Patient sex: M
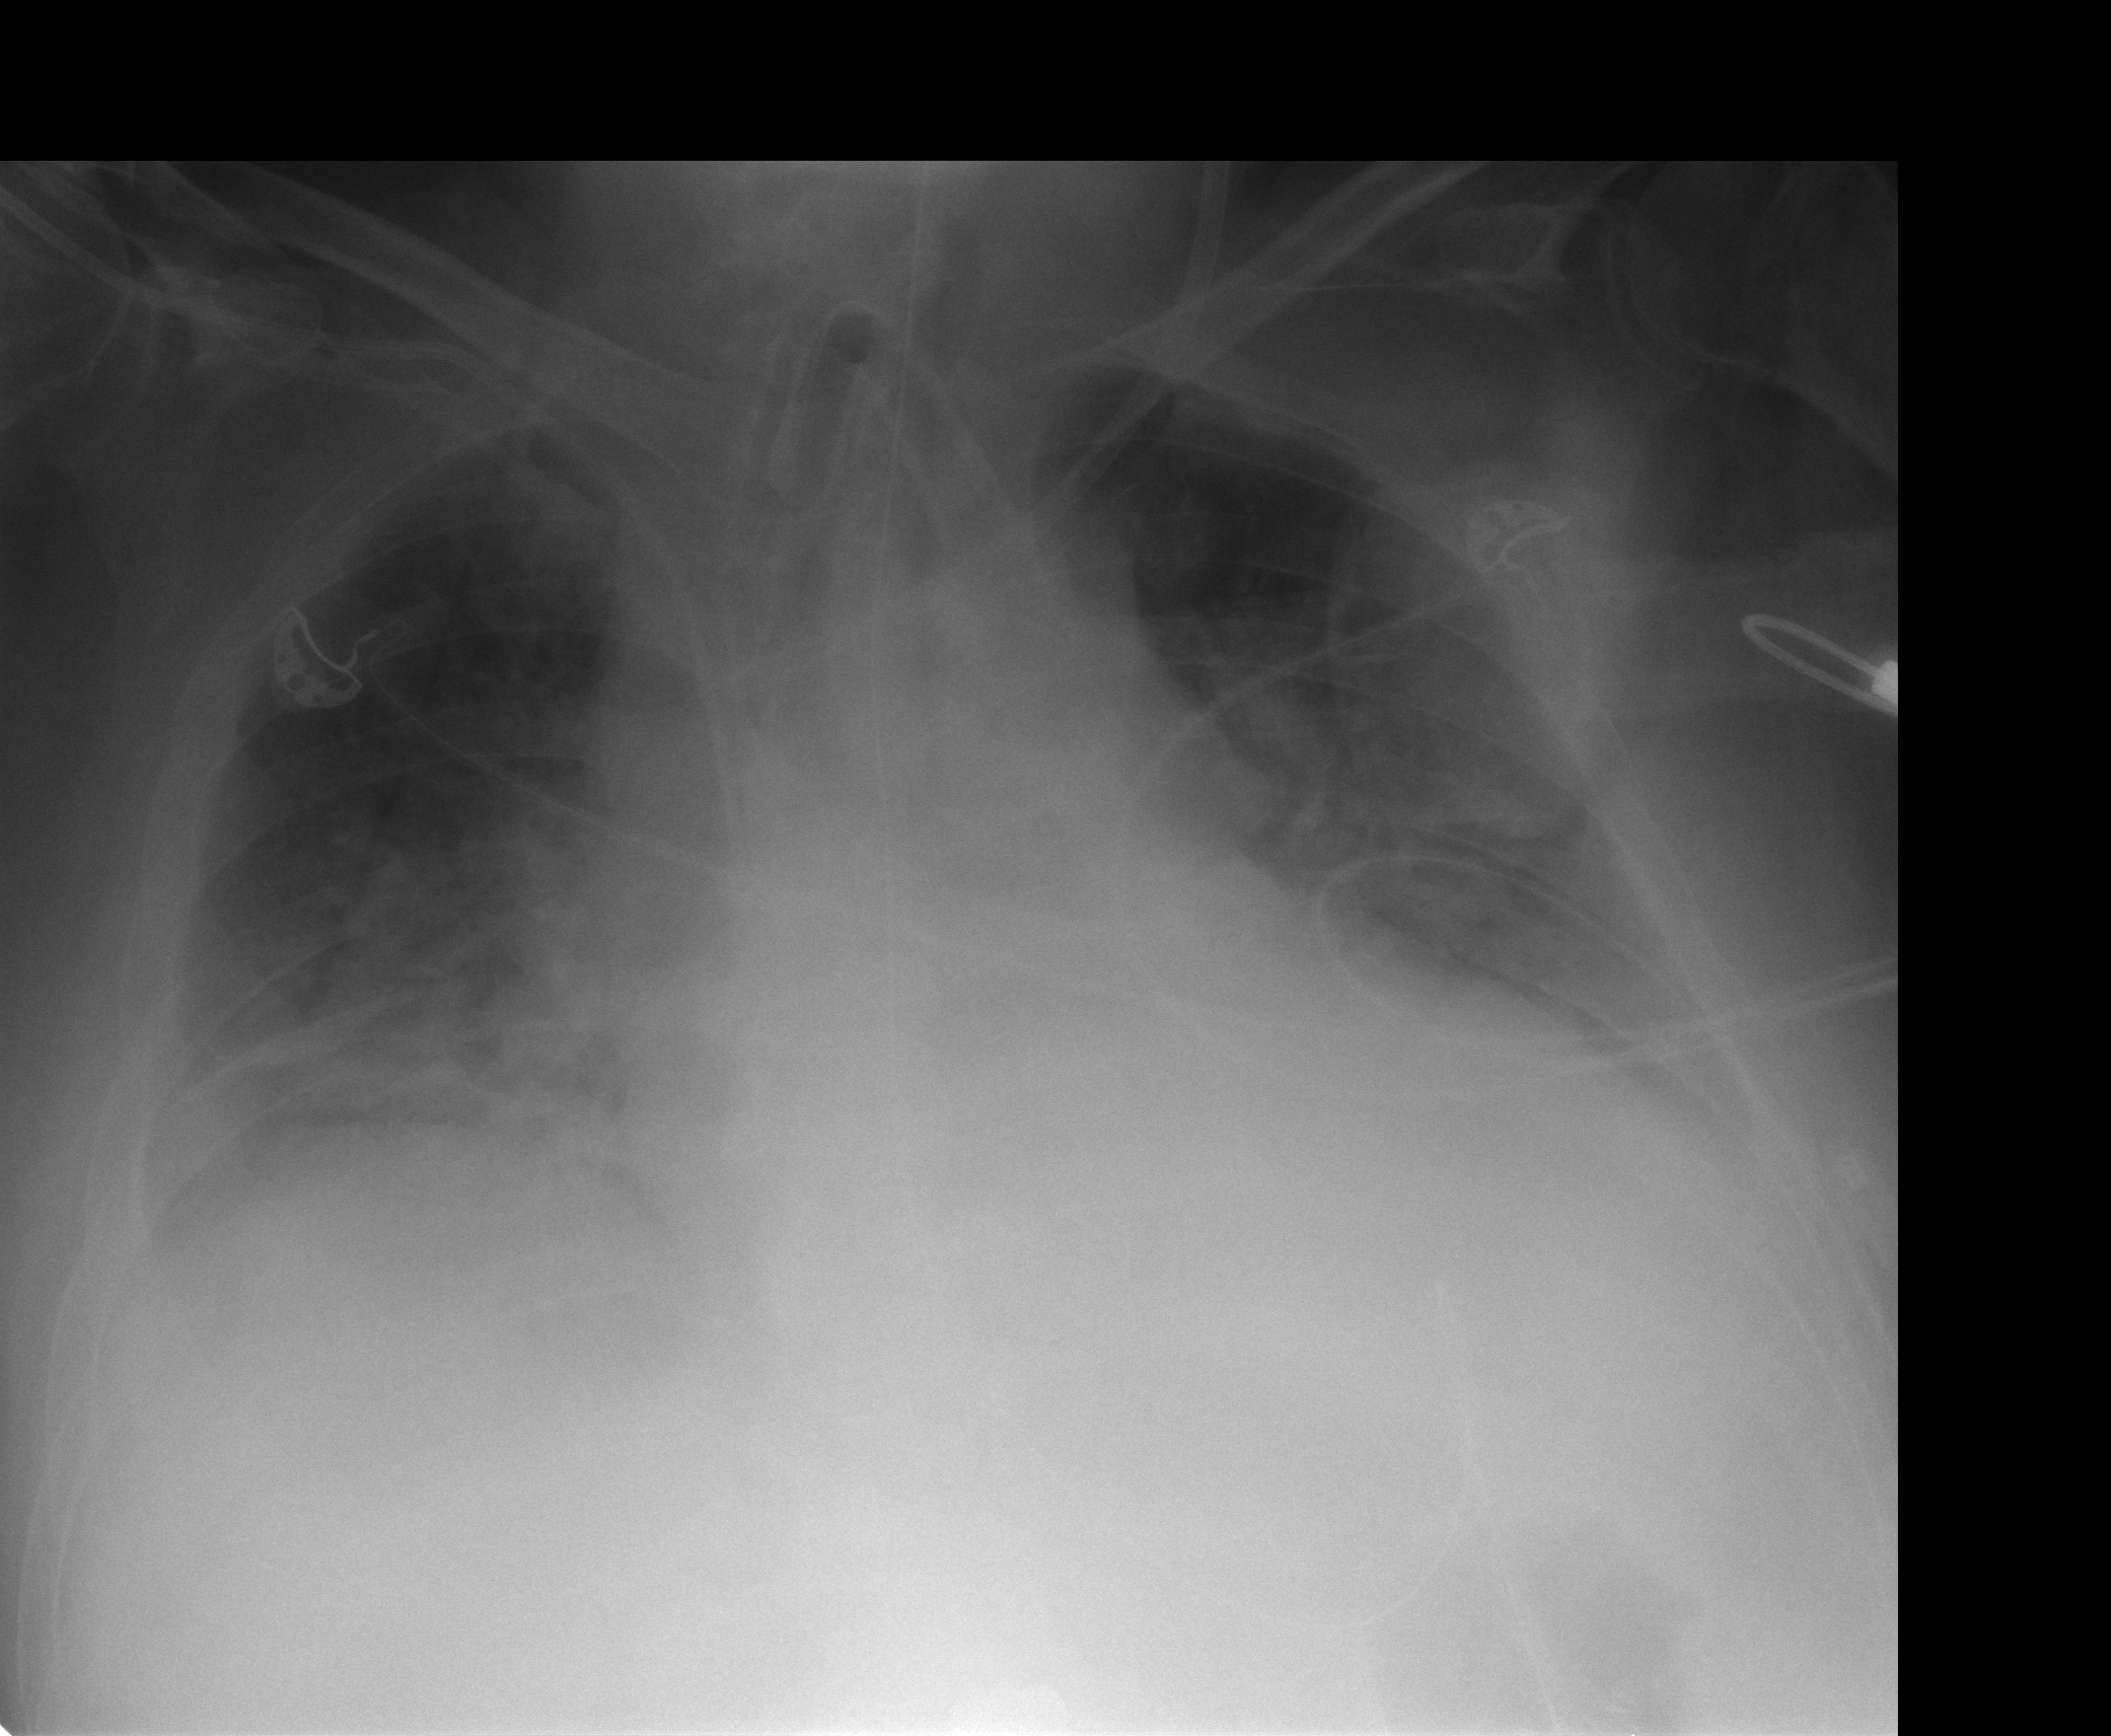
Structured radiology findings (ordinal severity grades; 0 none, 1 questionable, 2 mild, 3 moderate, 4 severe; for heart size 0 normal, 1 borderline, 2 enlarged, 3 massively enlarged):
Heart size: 2
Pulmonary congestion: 2
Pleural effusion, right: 2
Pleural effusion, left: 2
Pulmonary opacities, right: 3
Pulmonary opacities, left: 2
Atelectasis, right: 3
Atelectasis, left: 2